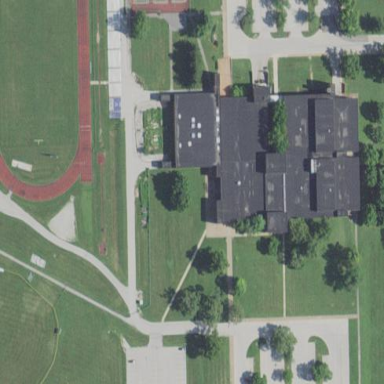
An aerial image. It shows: School.